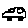
Label: car